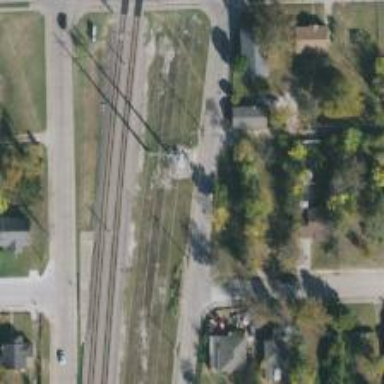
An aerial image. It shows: Power pole.